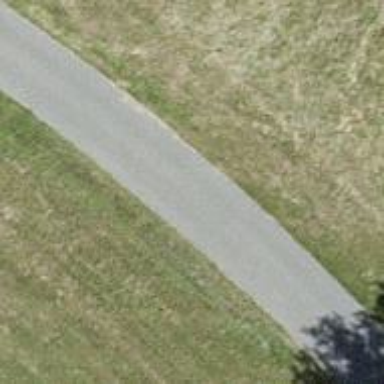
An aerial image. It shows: Unclassified road with asphalt surface.